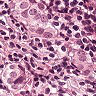
Metastatic tissue present: yes